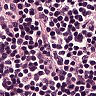
Metastatic tissue present: no